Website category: auto
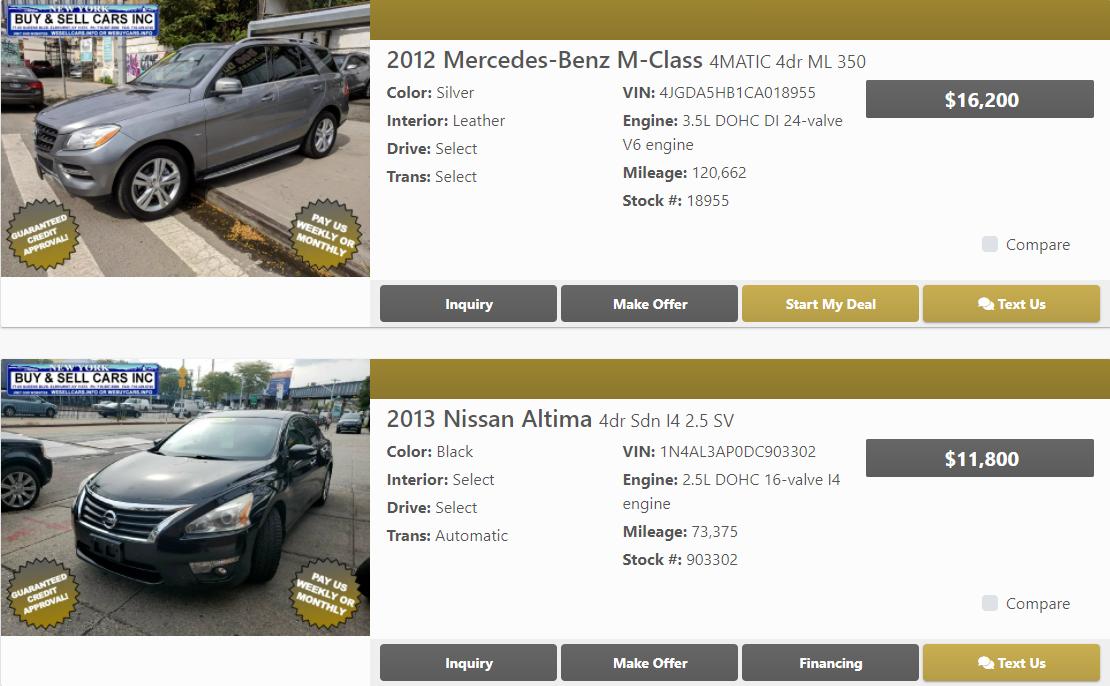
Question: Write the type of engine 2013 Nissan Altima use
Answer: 2.5L DOHC 16-valve I4 engine

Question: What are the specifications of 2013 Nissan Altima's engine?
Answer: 2.5L DOHC 16-valve I4 engine

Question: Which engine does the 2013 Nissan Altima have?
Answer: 2.5L DOHC 16-valve I4 engine

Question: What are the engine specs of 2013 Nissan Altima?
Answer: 2.5L DOHC 16-valve I4 engine

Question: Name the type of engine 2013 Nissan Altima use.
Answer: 2.5L DOHC 16-valve I4 engine

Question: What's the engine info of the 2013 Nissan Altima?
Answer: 2.5L DOHC 16-valve I4 engine

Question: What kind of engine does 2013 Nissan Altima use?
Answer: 2.5L DOHC 16-valve I4 engine

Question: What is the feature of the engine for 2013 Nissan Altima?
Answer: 2.5L DOHC 16-valve I4 engine

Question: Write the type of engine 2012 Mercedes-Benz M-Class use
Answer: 3.5L DOHC DI 24-valve V6 engine

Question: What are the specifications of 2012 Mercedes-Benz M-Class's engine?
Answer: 3.5L DOHC DI 24-valve V6 engine

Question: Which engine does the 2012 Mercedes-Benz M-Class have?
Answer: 3.5L DOHC DI 24-valve V6 engine

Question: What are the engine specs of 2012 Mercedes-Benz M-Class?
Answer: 3.5L DOHC DI 24-valve V6 engine

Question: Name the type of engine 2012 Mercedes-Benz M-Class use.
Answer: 3.5L DOHC DI 24-valve V6 engine

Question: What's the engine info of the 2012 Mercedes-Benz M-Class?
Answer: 3.5L DOHC DI 24-valve V6 engine

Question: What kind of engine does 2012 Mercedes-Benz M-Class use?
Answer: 3.5L DOHC DI 24-valve V6 engine

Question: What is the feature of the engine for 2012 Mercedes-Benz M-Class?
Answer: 3.5L DOHC DI 24-valve V6 engine

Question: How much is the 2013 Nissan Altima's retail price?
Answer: $11,800

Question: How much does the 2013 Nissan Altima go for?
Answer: $11,800

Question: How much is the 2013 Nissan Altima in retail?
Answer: $11,800

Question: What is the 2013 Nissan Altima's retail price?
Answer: $11,800

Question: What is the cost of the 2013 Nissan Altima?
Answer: $11,800

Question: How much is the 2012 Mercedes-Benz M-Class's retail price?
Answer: $16,200

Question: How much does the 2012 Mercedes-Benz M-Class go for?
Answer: $16,200

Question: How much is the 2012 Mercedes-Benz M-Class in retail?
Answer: $16,200

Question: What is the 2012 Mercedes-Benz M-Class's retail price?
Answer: $16,200

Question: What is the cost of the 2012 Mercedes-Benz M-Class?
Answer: $16,200

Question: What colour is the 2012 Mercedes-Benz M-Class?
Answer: Silver

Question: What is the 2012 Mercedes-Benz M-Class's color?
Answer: Silver

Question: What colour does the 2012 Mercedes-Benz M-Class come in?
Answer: Silver

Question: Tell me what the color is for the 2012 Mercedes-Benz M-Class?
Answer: Silver

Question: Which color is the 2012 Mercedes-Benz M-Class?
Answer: Silver

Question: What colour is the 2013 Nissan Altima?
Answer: Black

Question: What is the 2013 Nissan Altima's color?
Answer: Black

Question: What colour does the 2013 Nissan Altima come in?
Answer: Black

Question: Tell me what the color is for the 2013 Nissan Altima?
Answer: Black

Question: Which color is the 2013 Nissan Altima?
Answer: Black

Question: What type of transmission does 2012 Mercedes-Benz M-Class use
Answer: Select

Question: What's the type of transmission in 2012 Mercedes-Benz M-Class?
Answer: Select

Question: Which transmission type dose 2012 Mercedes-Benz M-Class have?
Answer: Select

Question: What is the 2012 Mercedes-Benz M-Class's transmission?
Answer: Select

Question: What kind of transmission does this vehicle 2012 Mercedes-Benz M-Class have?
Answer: Select

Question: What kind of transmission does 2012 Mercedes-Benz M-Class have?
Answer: Select

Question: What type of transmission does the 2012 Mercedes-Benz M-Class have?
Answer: Select

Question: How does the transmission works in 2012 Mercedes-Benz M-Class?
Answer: Select

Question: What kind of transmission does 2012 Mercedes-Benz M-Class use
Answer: Select

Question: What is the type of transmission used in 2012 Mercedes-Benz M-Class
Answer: Select

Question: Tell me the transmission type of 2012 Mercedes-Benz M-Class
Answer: Select

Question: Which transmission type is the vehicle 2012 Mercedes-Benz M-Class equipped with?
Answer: Select

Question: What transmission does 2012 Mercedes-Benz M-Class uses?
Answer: Select

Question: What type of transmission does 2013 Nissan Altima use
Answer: Automatic

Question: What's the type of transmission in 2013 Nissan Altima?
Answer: Automatic

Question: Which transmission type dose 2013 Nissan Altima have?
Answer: Automatic

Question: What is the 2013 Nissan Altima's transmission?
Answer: Automatic

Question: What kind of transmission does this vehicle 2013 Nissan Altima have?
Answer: Automatic

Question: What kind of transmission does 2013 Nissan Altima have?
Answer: Automatic

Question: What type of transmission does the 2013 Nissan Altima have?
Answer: Automatic

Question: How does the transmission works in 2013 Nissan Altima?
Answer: Automatic

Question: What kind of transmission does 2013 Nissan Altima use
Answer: Automatic

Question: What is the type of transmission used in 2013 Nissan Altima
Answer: Automatic

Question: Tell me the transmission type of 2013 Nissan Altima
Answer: Automatic

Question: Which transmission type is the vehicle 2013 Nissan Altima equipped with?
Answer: Automatic

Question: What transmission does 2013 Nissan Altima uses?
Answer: Automatic

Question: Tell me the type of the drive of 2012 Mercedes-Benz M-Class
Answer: Select

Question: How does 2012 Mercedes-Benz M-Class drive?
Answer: Select